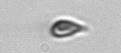
Label: Cryptophyta